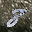
Label: 8